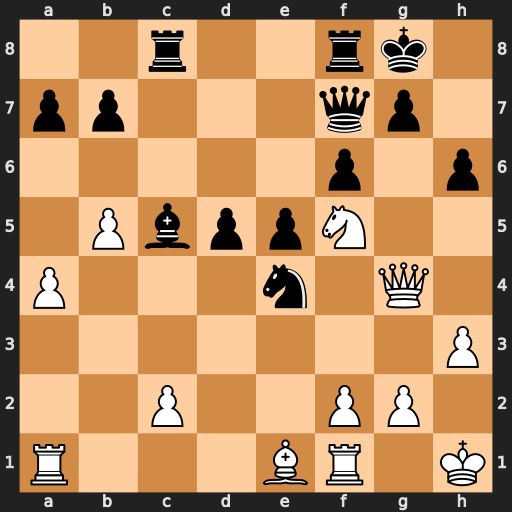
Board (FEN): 2r2rk1/pp3qp1/5p1p/1PbppN2/P3n1Q1/7P/2P2PP1/R3BR1K
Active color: w
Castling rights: -
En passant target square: -
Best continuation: Nxh6+ Kh7 Nxf7